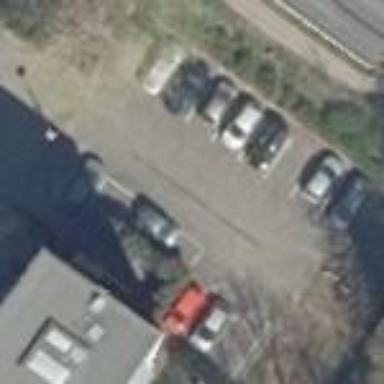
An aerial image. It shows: Street side parking area.